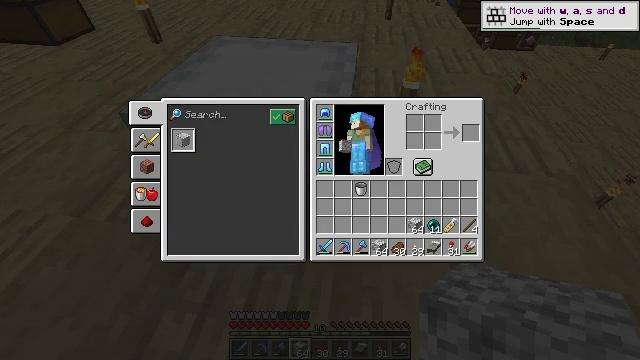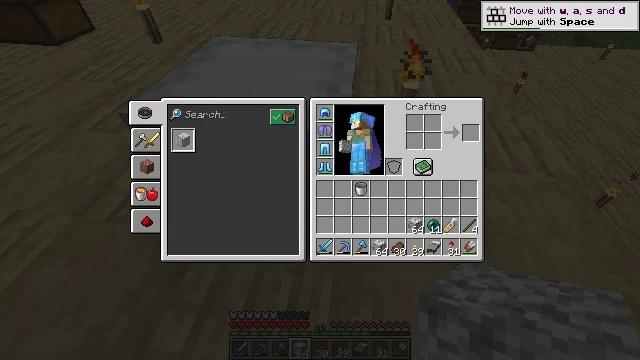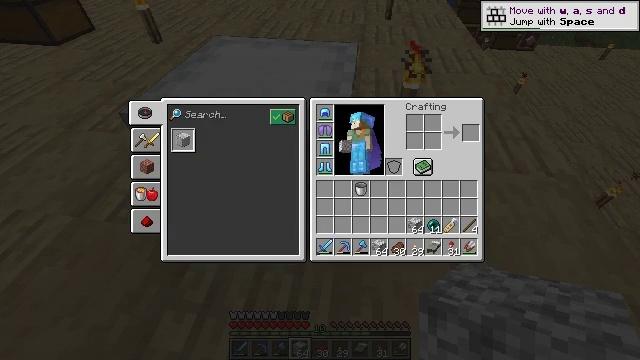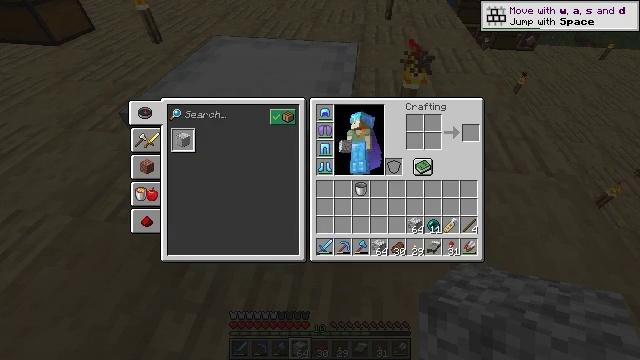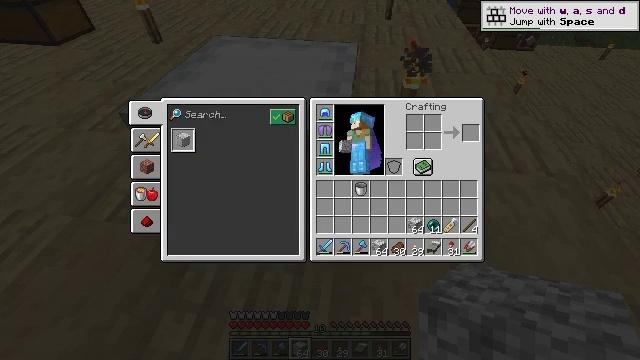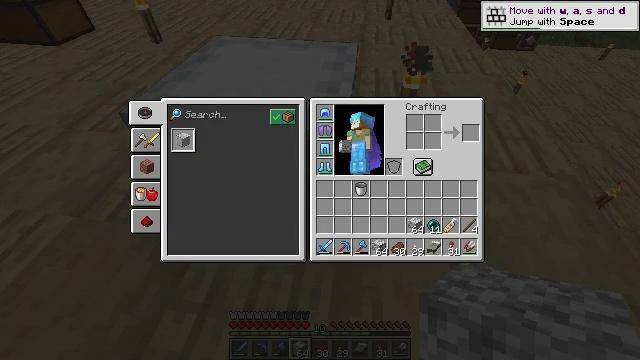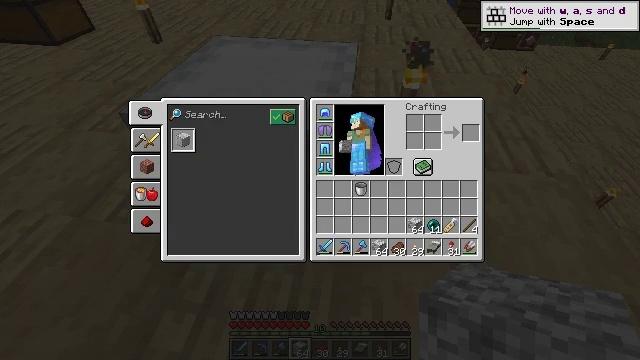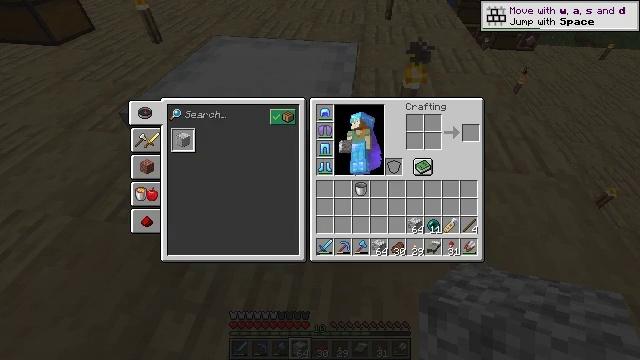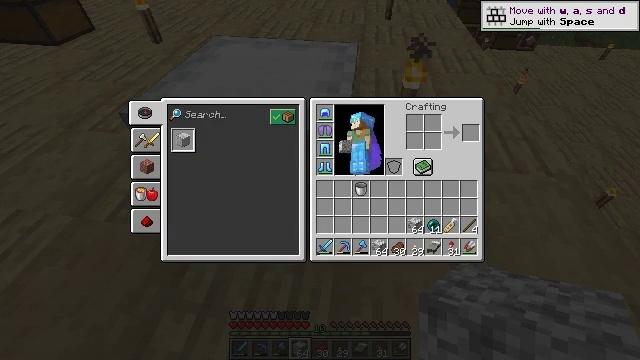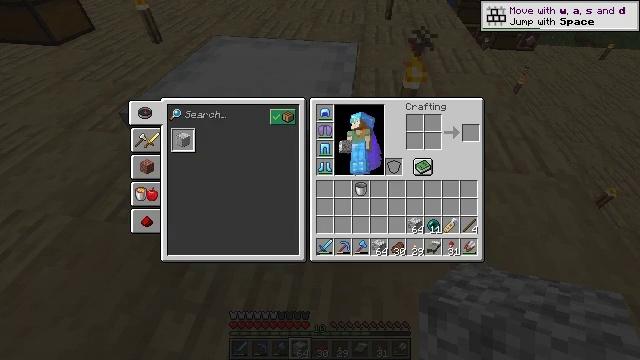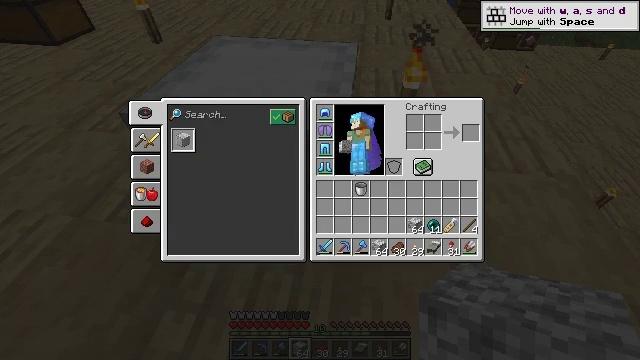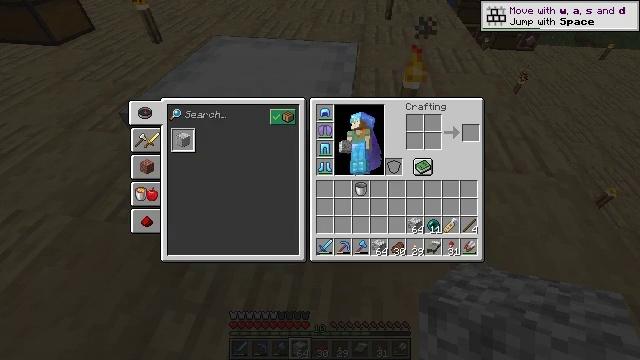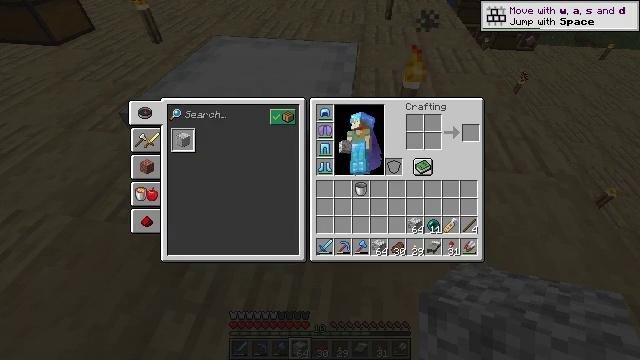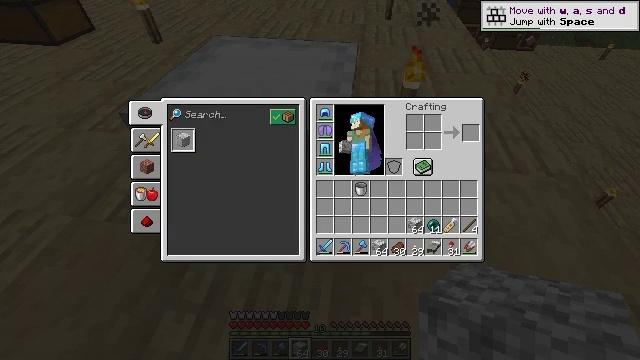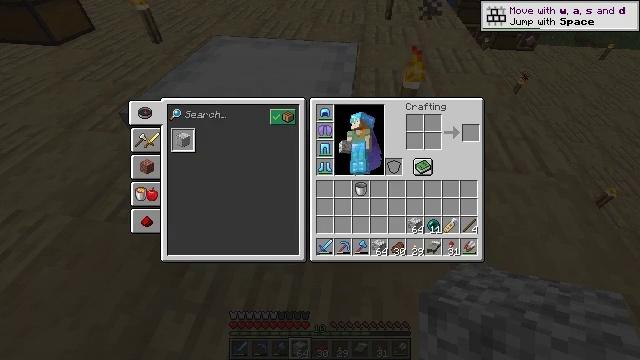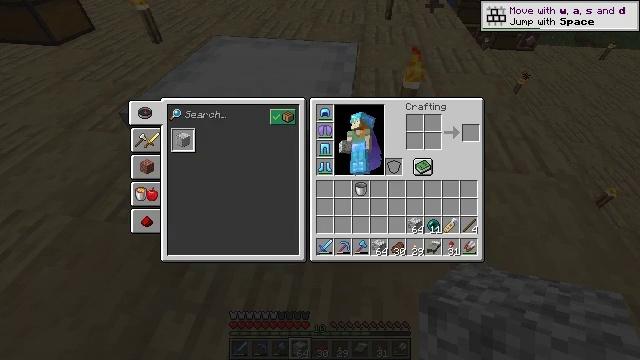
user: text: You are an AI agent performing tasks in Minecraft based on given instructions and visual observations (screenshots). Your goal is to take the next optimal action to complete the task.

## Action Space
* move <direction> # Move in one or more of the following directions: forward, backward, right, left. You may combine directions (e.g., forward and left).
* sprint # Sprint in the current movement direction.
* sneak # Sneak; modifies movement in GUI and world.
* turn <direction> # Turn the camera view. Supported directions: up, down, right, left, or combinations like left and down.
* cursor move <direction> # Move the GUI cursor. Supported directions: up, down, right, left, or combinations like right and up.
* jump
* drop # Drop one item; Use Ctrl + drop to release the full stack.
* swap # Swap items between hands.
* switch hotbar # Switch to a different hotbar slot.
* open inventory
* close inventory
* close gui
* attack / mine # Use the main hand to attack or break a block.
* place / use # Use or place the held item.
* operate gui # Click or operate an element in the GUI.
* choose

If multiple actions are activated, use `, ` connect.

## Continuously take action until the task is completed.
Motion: motion action
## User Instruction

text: Make polished diorite with diorite blocks.
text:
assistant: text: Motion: no_op
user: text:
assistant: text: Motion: no_op
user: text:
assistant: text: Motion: no_op
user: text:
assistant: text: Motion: no_op
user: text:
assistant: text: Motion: no_op
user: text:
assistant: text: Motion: no_op
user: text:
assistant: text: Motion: no_op
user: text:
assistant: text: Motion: no_op
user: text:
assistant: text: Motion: no_op
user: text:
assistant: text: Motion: no_op
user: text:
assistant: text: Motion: no_op
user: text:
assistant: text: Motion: no_op
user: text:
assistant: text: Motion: no_op
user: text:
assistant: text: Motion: no_op
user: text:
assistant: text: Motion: no_op
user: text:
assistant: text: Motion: no_op
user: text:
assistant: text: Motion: no_op
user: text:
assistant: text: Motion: no_op
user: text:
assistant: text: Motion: no_op
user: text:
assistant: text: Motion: no_op
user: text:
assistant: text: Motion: no_op
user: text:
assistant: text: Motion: no_op
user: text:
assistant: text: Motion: no_op
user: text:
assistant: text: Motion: no_op
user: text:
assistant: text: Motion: no_op
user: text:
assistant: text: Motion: no_op
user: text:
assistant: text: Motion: no_op
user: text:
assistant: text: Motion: no_op
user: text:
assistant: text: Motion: no_op
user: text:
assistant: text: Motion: no_op